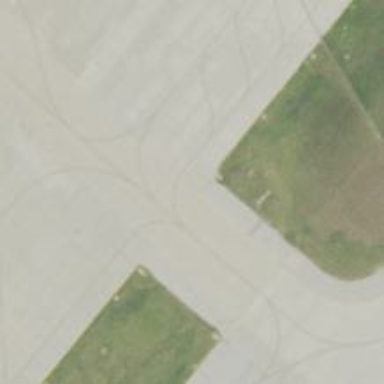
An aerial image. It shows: View of taxiway at the airport.